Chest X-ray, PA view. Patient: 66 years old, sex F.
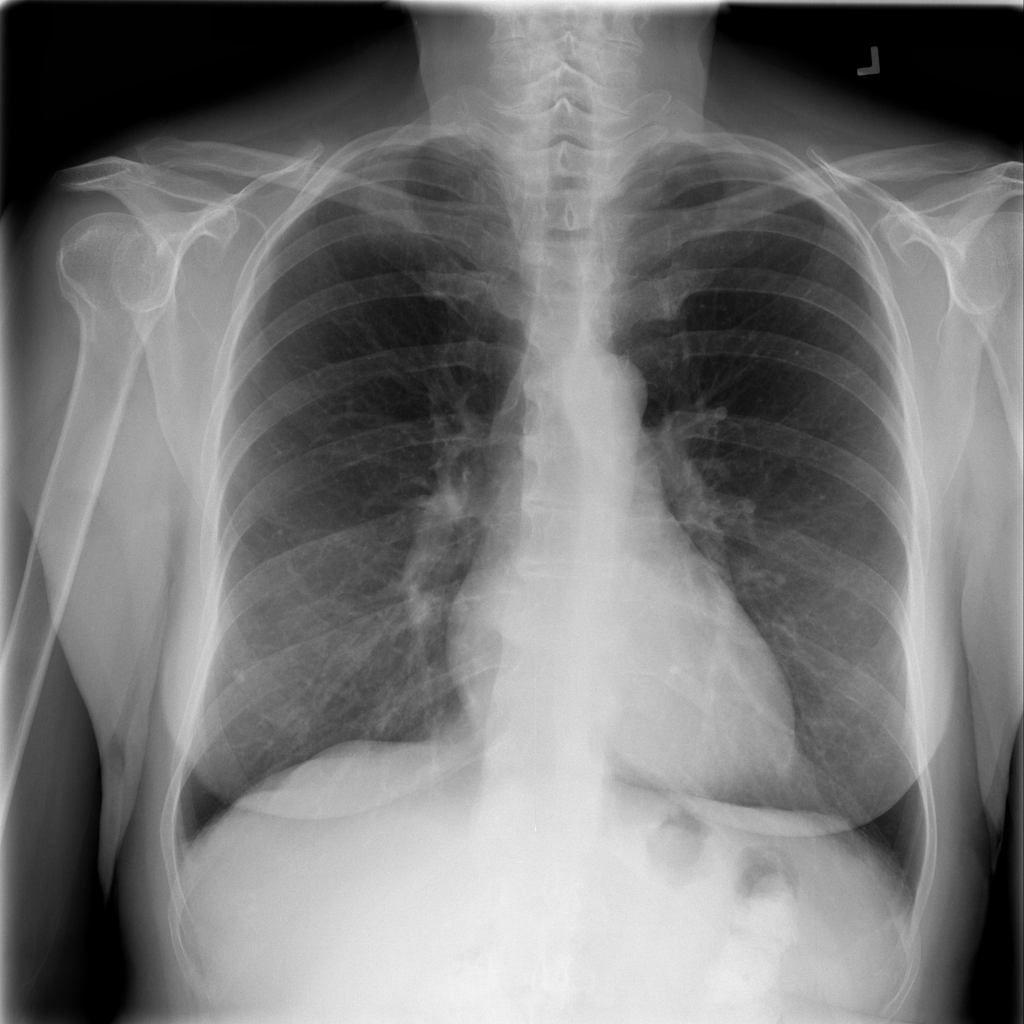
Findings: No Finding